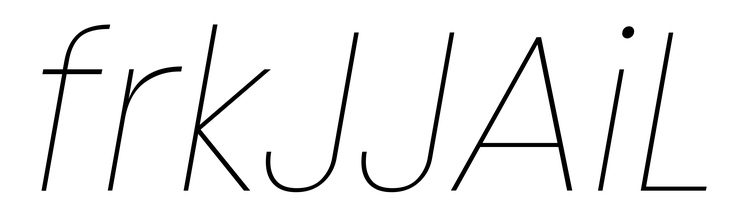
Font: Poppins-ThinItalic